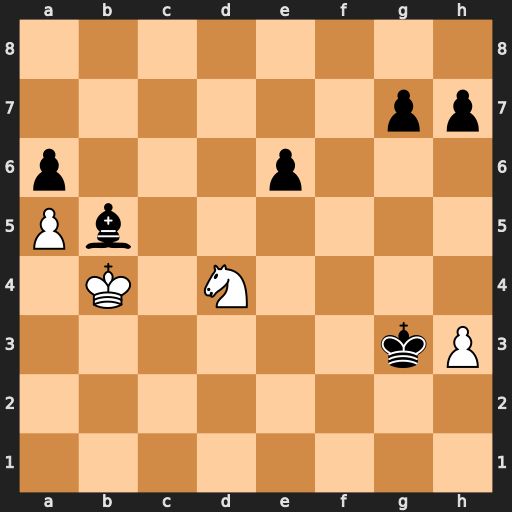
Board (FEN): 8/6pp/p3p3/Pb6/1K1N4/6kP/8/8
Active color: w
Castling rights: -
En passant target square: -
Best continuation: Nxb5 g5 Nc7 e5 Nxa6